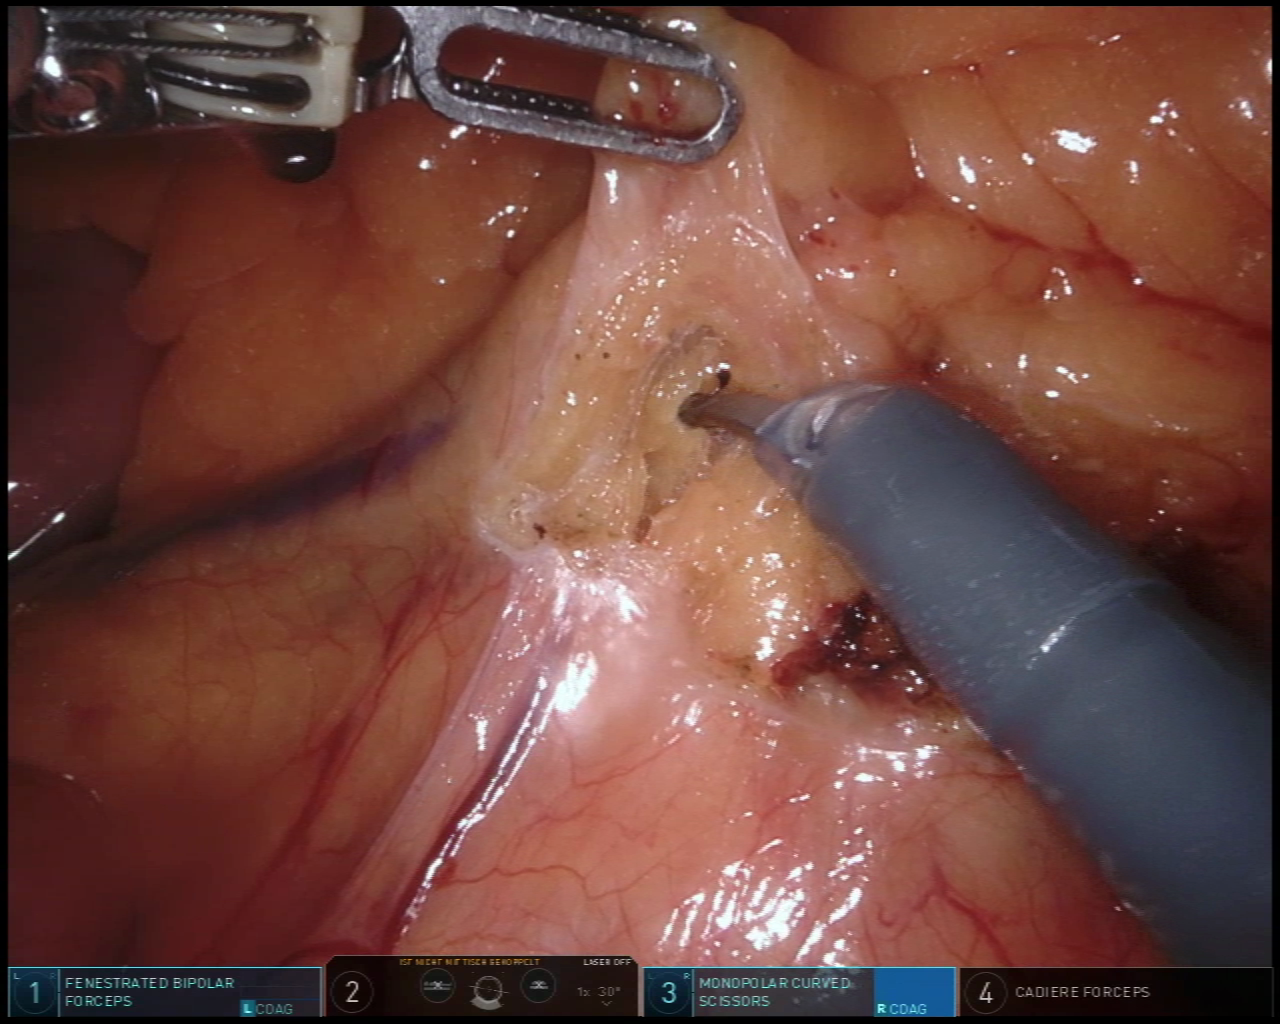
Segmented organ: intestinal_veins
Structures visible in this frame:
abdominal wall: no
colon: no
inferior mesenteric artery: no
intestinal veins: yes
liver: no
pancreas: no
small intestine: yes
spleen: no
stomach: no
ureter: no
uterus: no
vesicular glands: no